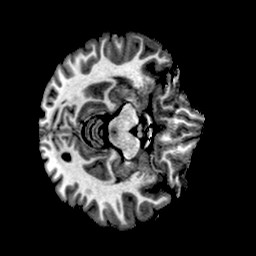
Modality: T1w
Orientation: axial
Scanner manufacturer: ge
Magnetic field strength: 3 T
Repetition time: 0.00766 s
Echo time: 0.003476 s